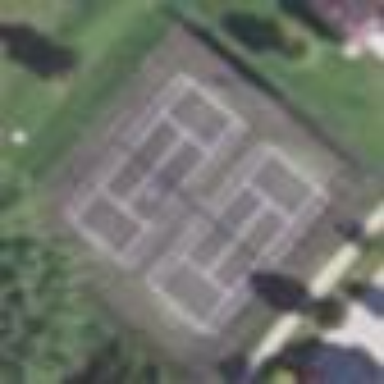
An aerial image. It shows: Tennis court on pitch.